Aerial crown-view tile of a tropical tree (Barro Colorado Island, Panama), acquired 20250512:
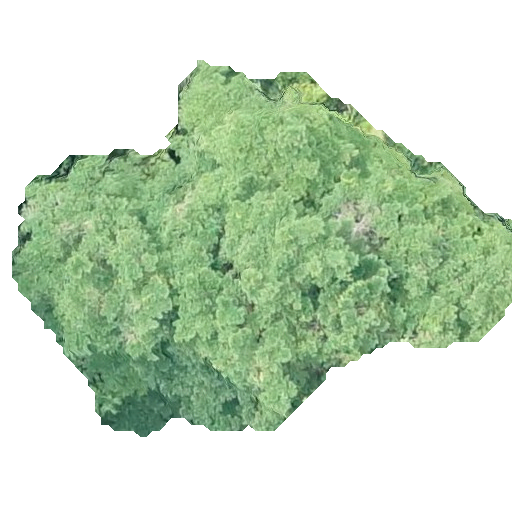
Species: Terminalia amazonia
GBIF accepted scientific name: Terminalia amazonica
Crown area: 179.109 m²